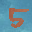
Label: 5